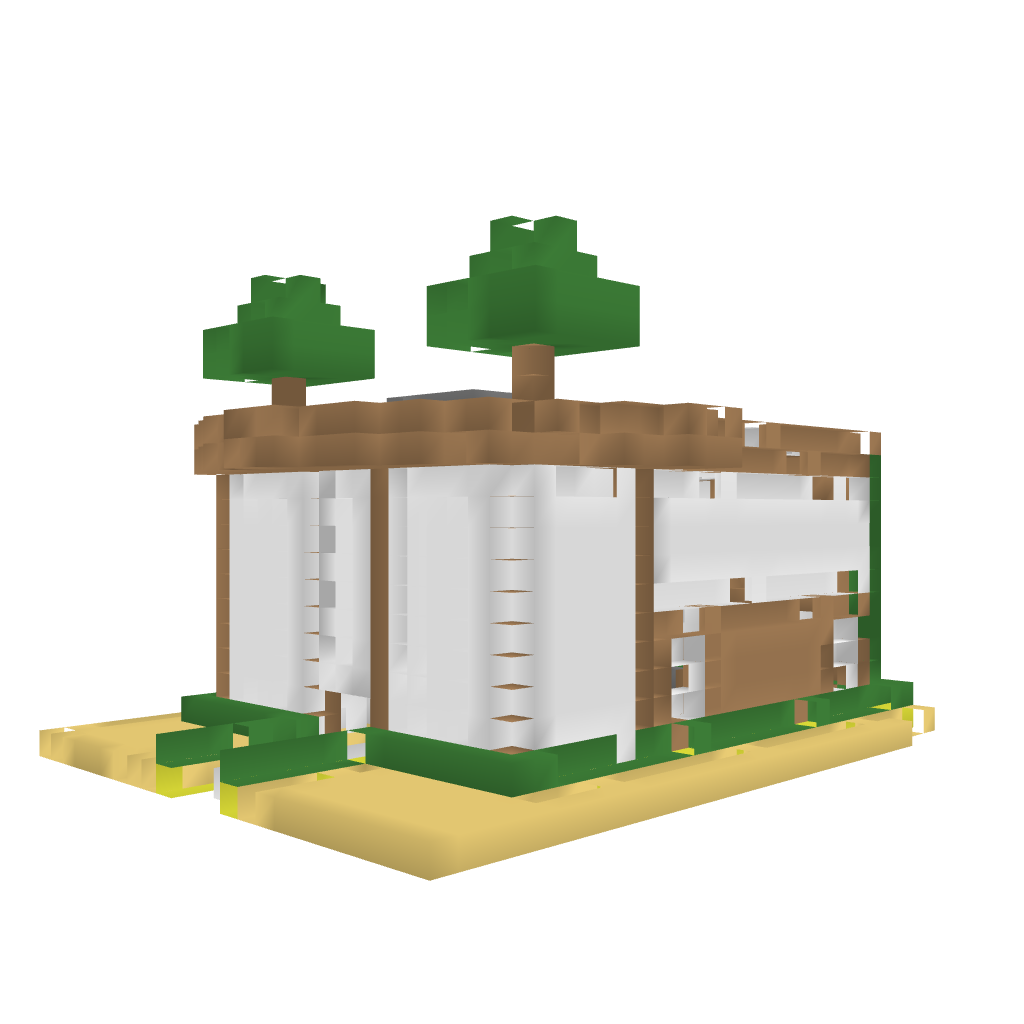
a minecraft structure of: Modern House/Penthouse good quality